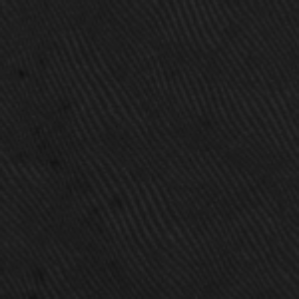
Label: frost